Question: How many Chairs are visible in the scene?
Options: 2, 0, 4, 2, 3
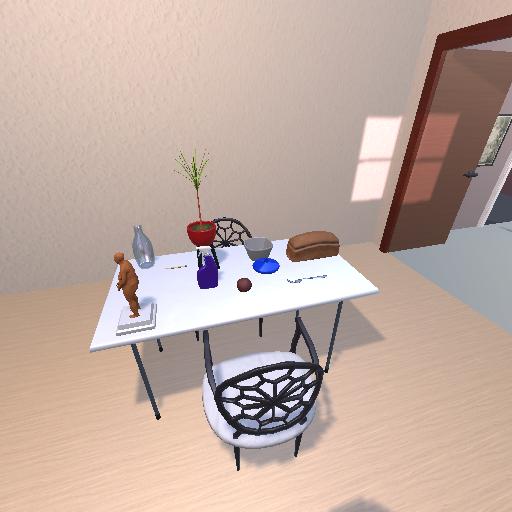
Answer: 2